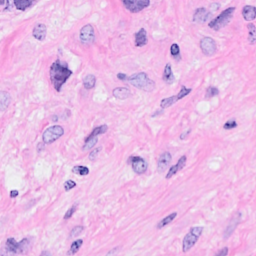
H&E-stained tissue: Breast